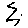
Label: zigzag